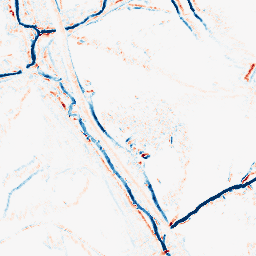
Category: morphological
Decomposition family: morphological_diamond
Decomposition parameters: operation: average
radius: 3
Upsampling method: quadratic
Upsampling parameters: scale: 8
Upsampling scale: 8